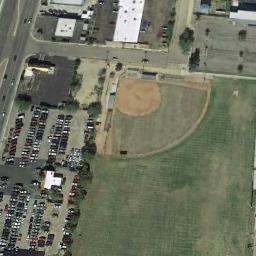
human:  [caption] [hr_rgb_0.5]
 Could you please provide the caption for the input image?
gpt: There is a lot of vegetation near the baseball field .

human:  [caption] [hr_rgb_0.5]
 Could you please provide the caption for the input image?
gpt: There is a baseball diamond in the grass surrounded by the trees, Parking lot and houses .

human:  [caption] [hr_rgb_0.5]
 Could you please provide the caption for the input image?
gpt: A baseball diamond next to a parking lot and some buildings beside .

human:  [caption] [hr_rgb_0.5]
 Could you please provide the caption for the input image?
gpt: A baseball diamond is in the middle of grass next to a parking lot with lots of cars .

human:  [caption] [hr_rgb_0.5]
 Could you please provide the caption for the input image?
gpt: Some cars are on the ground next to the baseball diamond .